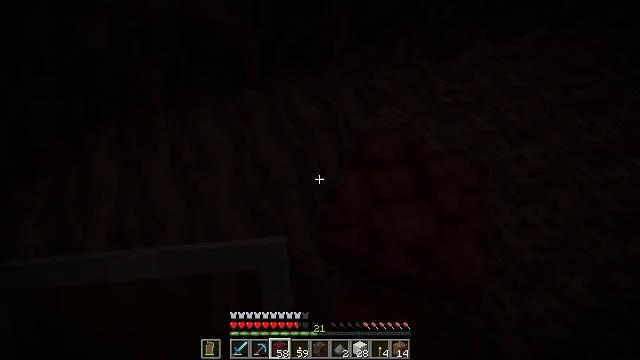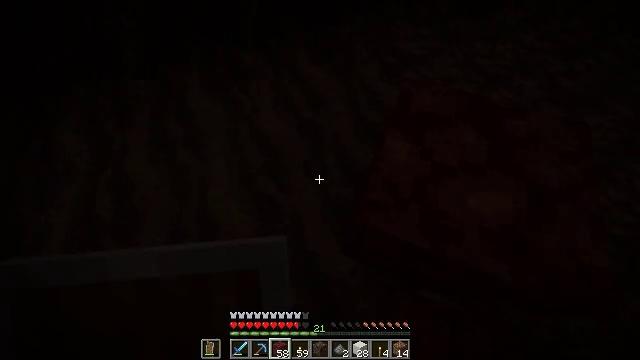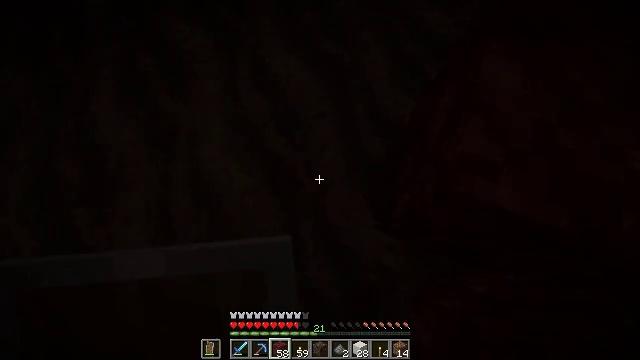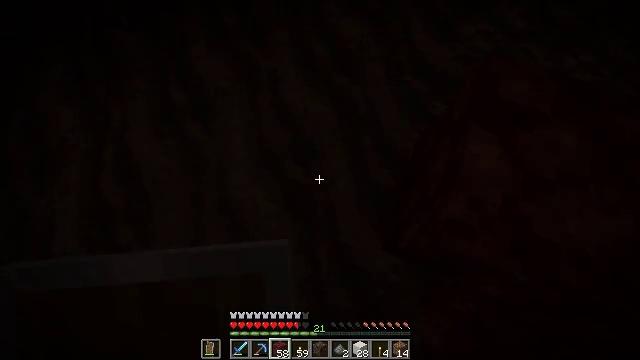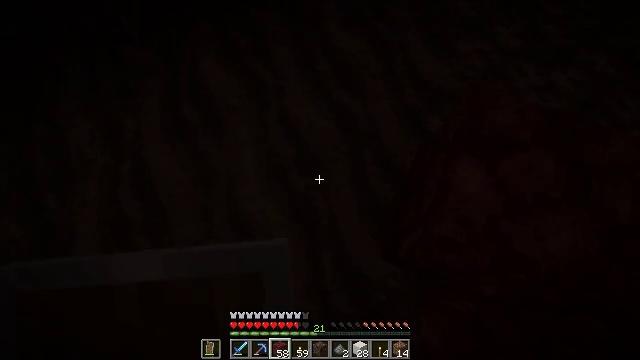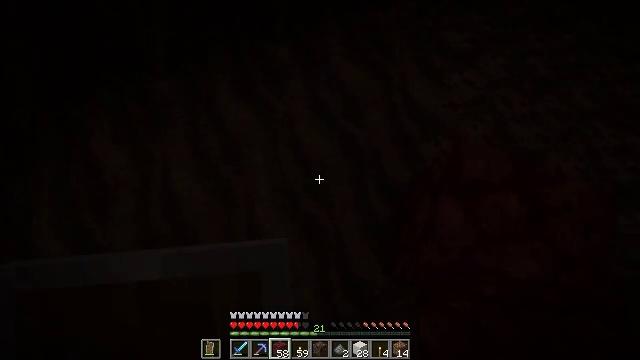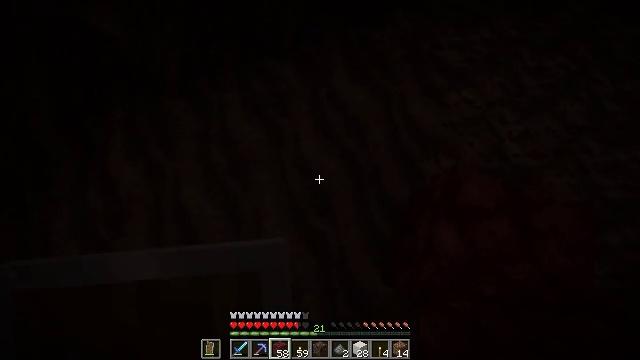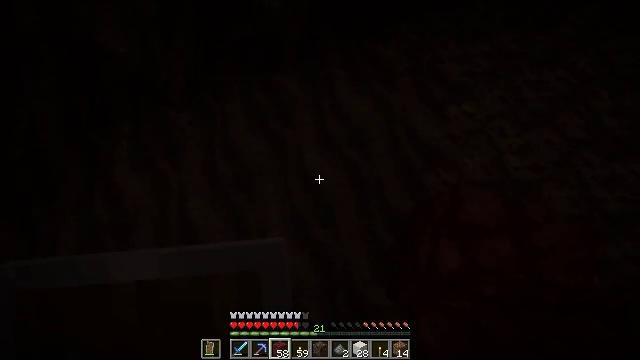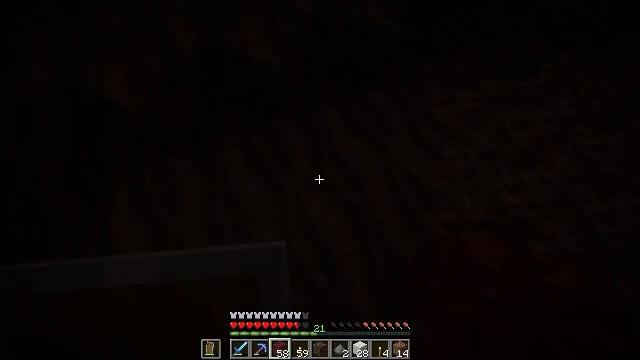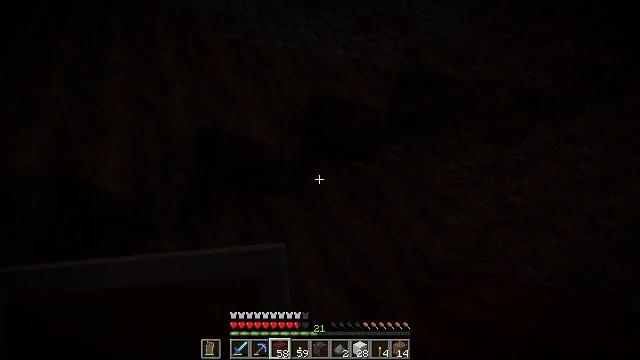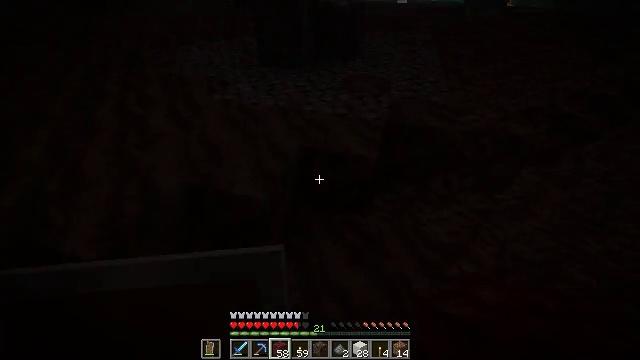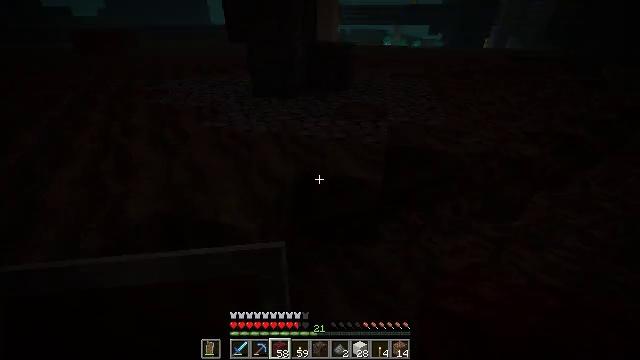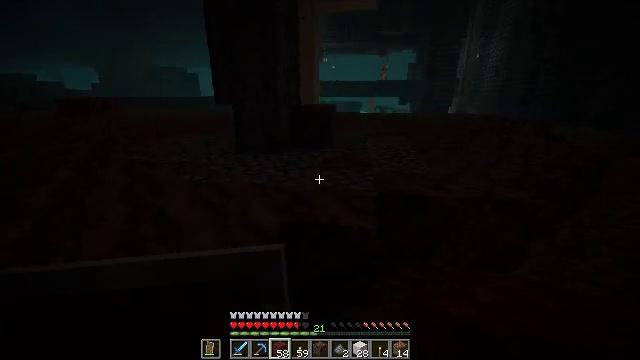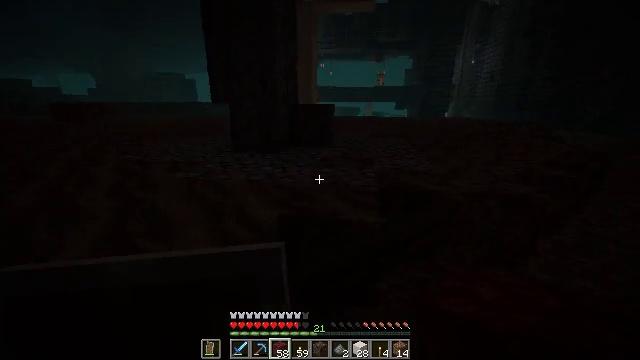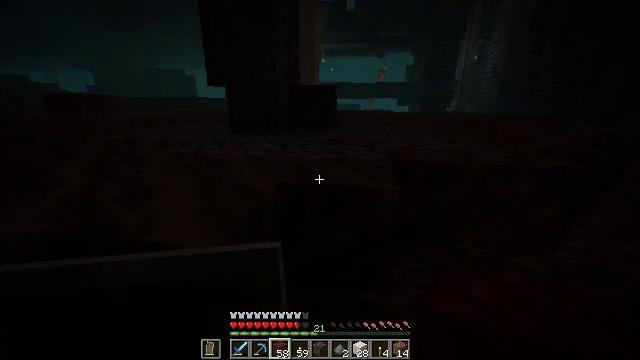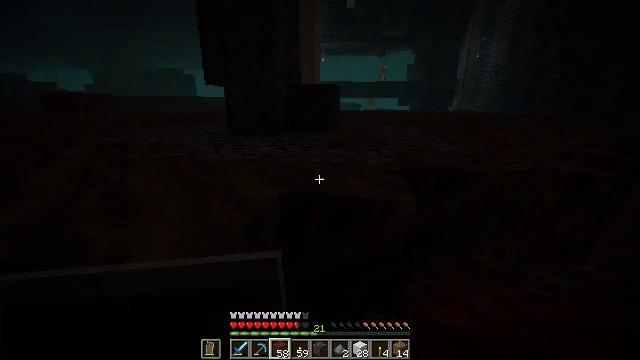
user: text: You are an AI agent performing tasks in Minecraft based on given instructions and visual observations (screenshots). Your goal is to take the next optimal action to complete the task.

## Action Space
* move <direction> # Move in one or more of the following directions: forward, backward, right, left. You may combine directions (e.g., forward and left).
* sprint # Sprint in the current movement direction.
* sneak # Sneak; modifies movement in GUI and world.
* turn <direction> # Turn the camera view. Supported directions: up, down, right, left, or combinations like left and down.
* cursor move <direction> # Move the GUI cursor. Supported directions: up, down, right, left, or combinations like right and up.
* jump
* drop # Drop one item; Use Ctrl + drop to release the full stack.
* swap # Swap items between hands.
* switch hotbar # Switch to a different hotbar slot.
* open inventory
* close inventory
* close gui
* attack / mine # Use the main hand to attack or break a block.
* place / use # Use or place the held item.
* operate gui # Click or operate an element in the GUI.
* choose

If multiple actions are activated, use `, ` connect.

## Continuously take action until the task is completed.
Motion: motion action
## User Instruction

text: Gather bone block for bone meal.
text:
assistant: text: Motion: move forward, turn down, jump
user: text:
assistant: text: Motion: move forward, turn down, jump
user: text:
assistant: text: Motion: move forward, turn down, jump
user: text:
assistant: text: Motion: move forward, jump
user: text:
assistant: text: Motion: move forward, use / place, jump
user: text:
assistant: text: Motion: move forward, use / place, jump
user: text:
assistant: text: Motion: move forward, jump
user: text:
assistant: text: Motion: move forward, turn right and up, jump
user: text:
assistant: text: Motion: move forward, turn right and up, jump
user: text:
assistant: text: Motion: move forward, turn right and up, jump
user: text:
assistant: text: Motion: move forward, turn right and up
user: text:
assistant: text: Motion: move forward, turn right and up
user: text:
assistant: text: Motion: move forward, turn up
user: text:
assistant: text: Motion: move forward
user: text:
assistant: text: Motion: move forward
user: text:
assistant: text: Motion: no_op
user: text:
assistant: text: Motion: no_op
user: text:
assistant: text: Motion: no_op
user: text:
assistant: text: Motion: no_op
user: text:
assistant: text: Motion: turn up
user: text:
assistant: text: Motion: move forward, turn left and up
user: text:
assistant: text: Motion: move forward, turn left and up
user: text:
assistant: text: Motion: move forward
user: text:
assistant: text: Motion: move forward, jump
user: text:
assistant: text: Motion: move forward, jump
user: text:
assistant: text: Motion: move forward, jump
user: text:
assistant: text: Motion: move forward, jump
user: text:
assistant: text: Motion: move forward, turn left and up, jump
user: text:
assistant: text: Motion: turn left and up
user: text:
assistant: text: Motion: turn left and up